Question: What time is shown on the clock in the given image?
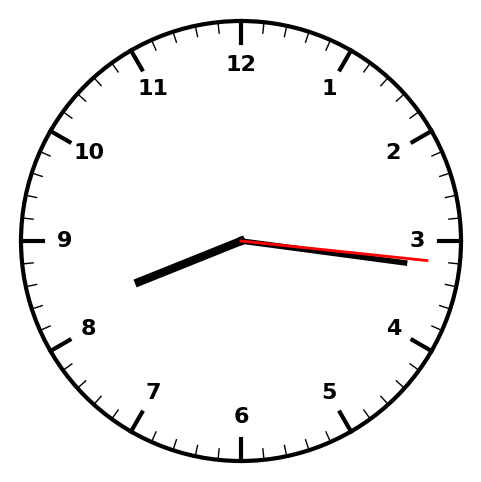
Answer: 08:16:16